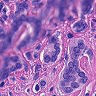
Metastatic tissue present: yes